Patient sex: M
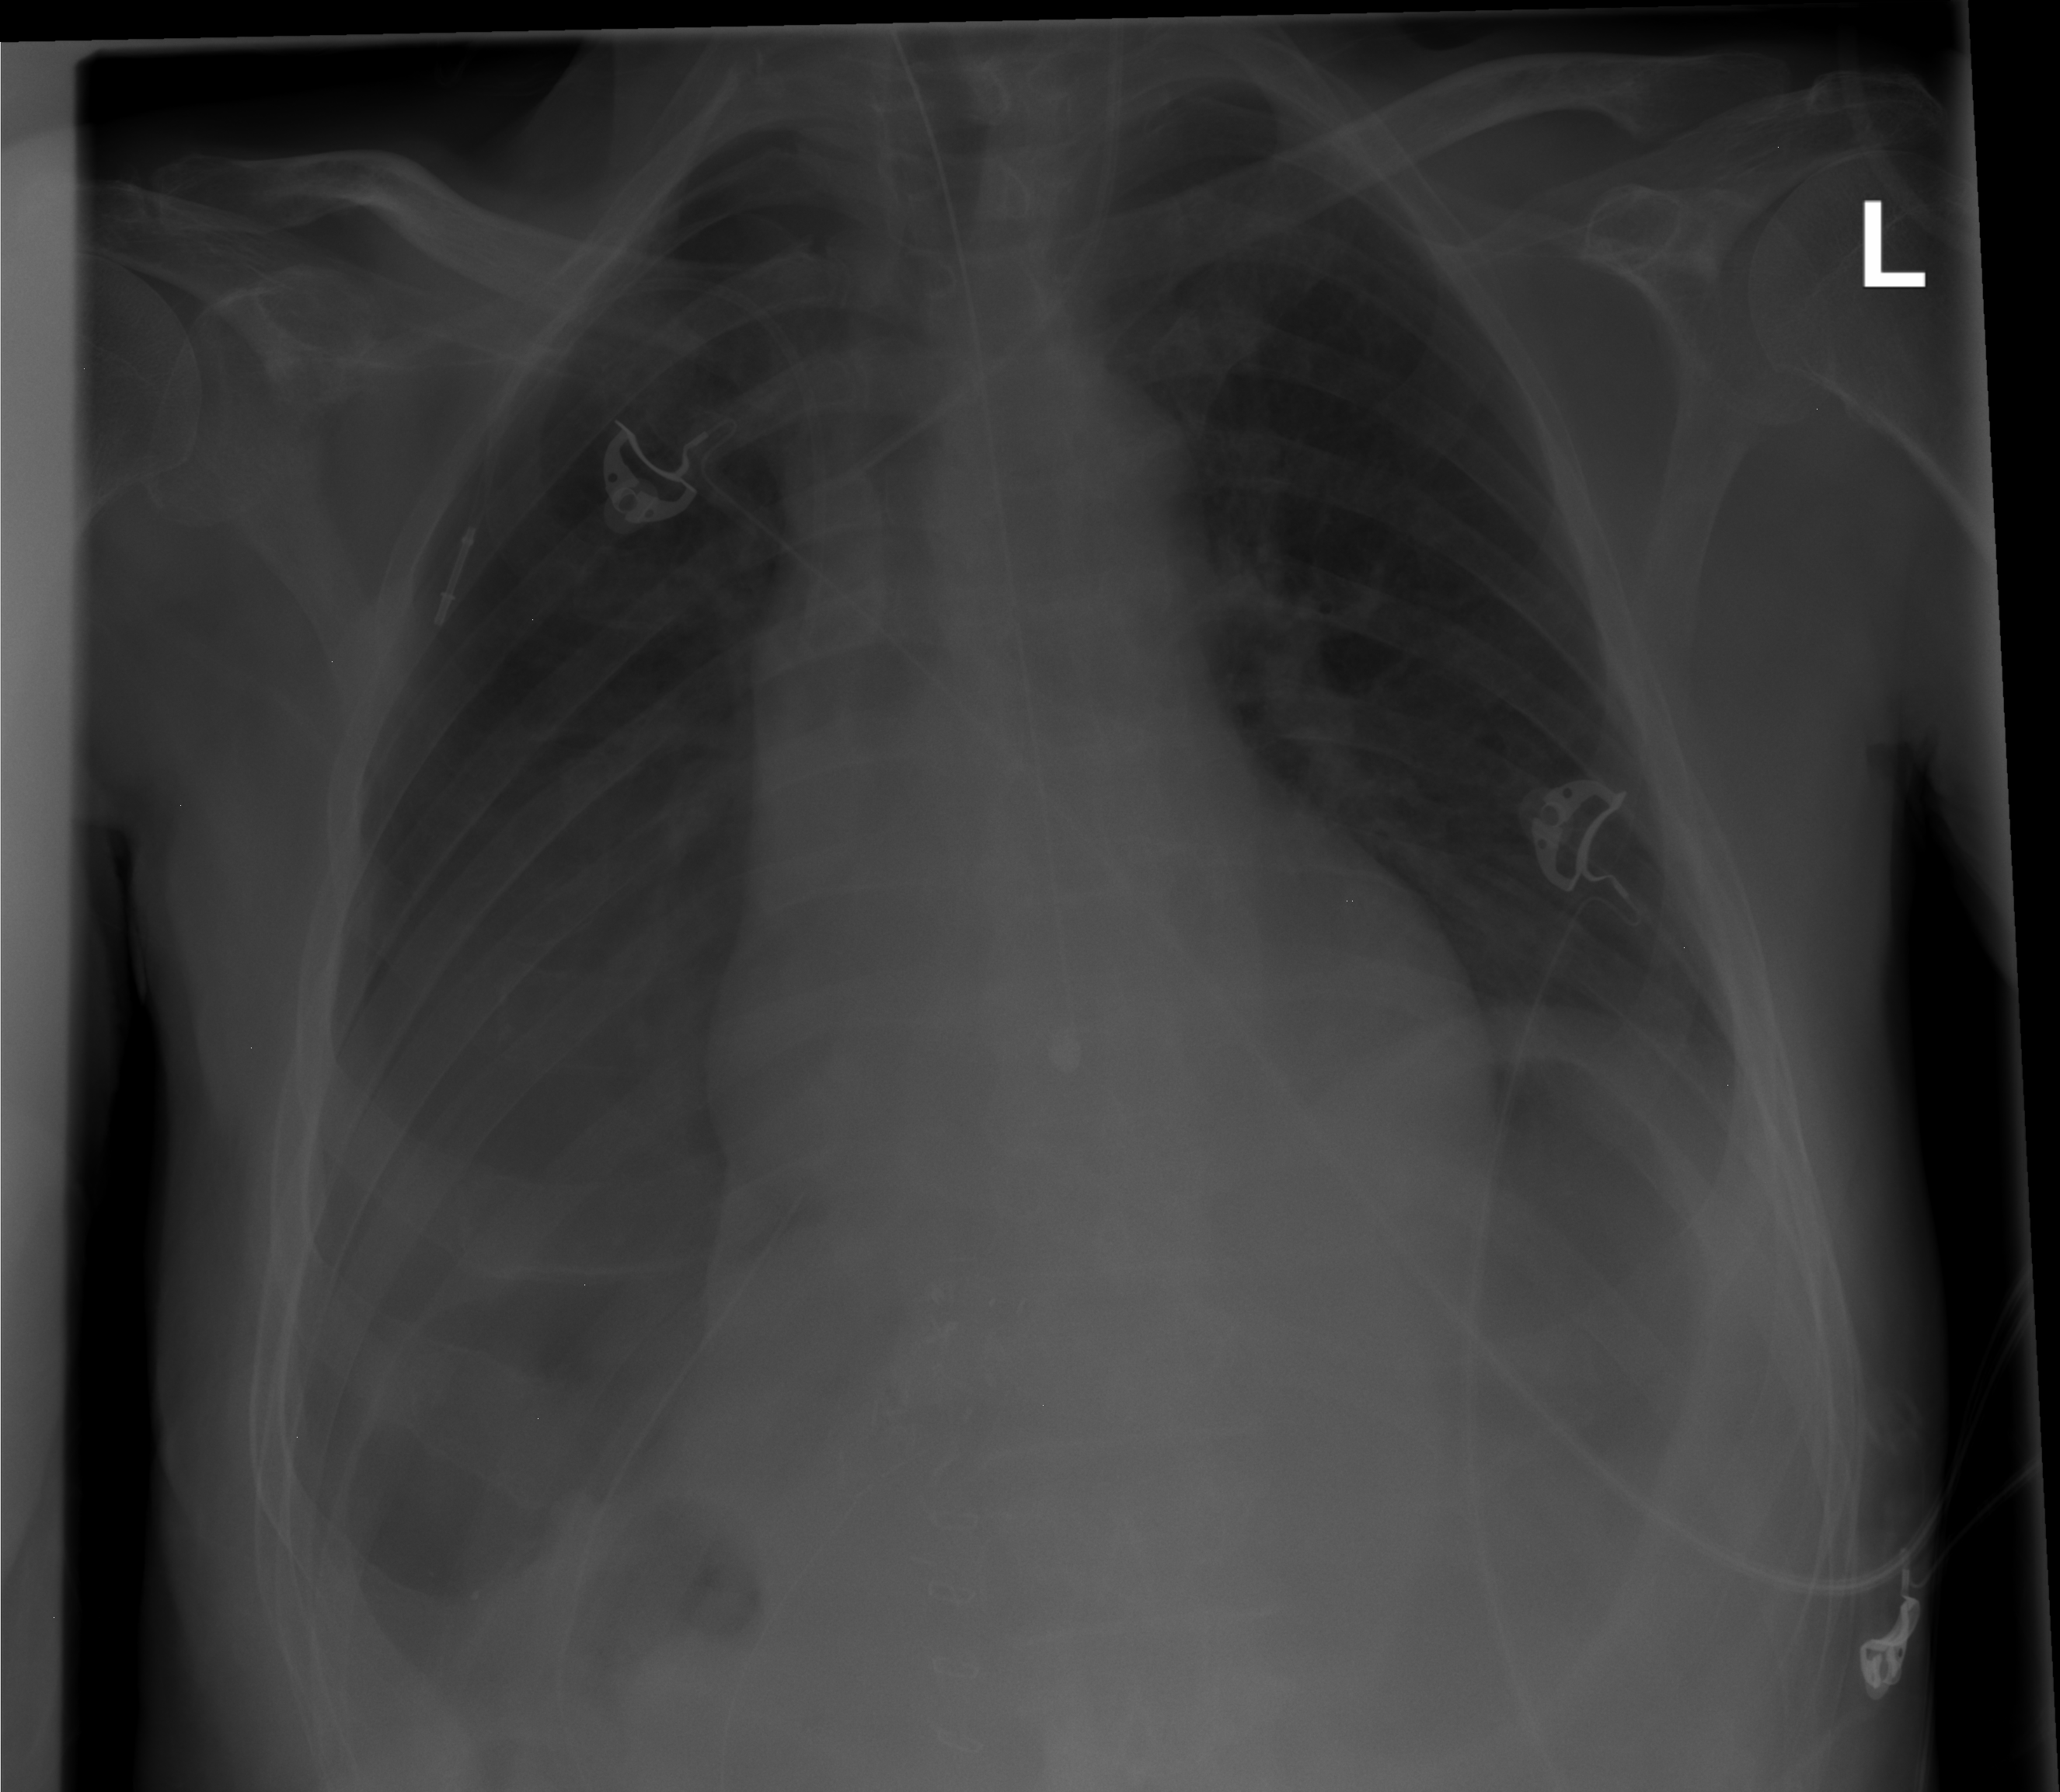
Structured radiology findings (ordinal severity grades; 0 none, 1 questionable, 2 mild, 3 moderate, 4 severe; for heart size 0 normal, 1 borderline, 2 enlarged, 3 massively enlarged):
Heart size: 1
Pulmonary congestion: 0
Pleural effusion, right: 2
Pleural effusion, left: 0
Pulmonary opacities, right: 0
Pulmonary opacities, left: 0
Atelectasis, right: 2
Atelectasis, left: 0